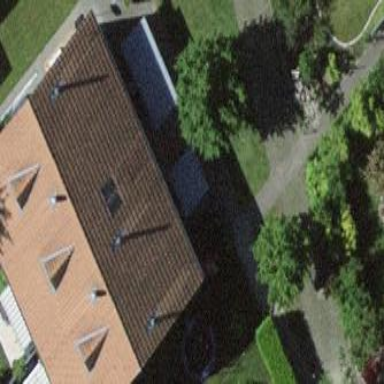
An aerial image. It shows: Residential building with gabled roof oriented across.